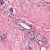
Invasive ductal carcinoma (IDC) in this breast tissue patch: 0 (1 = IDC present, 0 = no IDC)